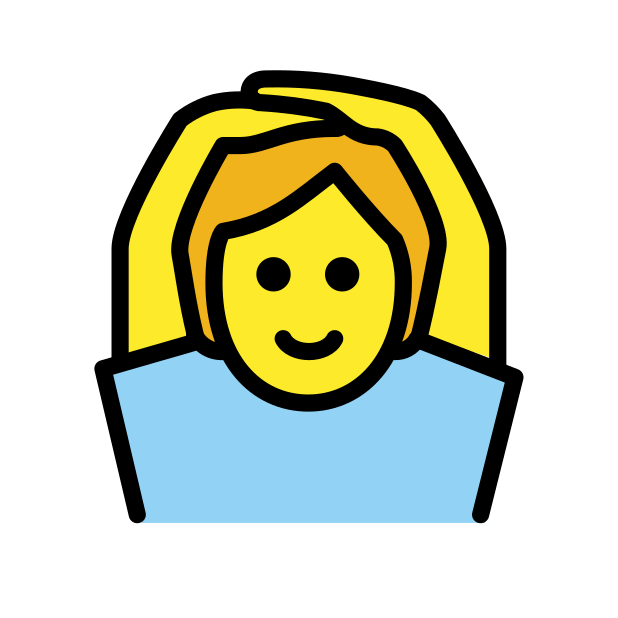
Emoji: 🙆
Name: face with ok gesture
Unicode: 0x1f646